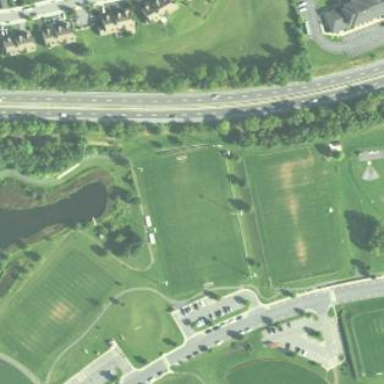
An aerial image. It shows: Soccer pitch for leisure land activities.